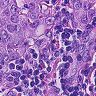
Metastatic tissue present: yes